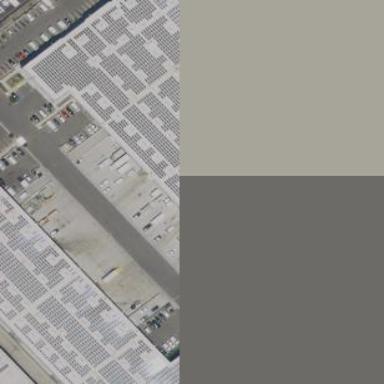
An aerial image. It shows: Warehouse building.